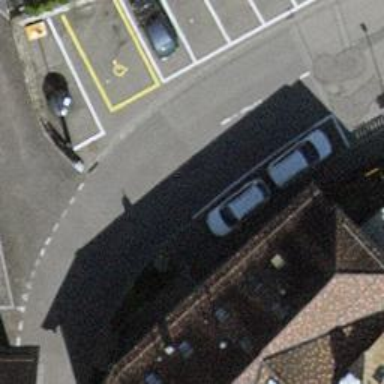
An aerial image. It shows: Zebra crossing on the road.